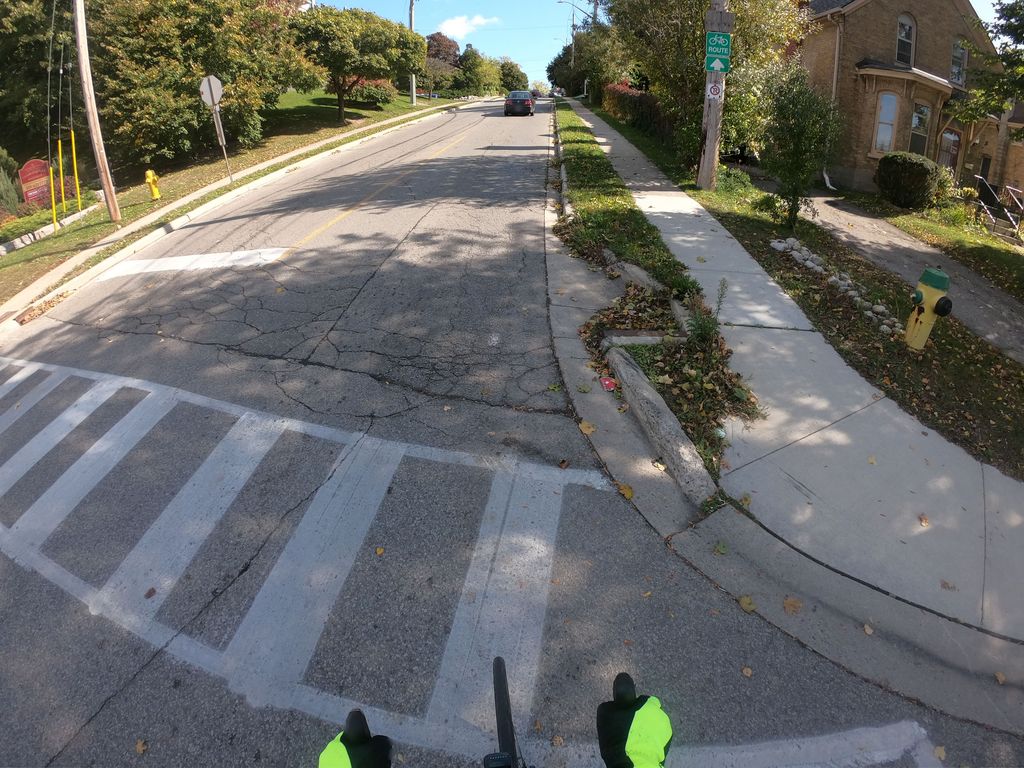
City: kitchener-waterloo